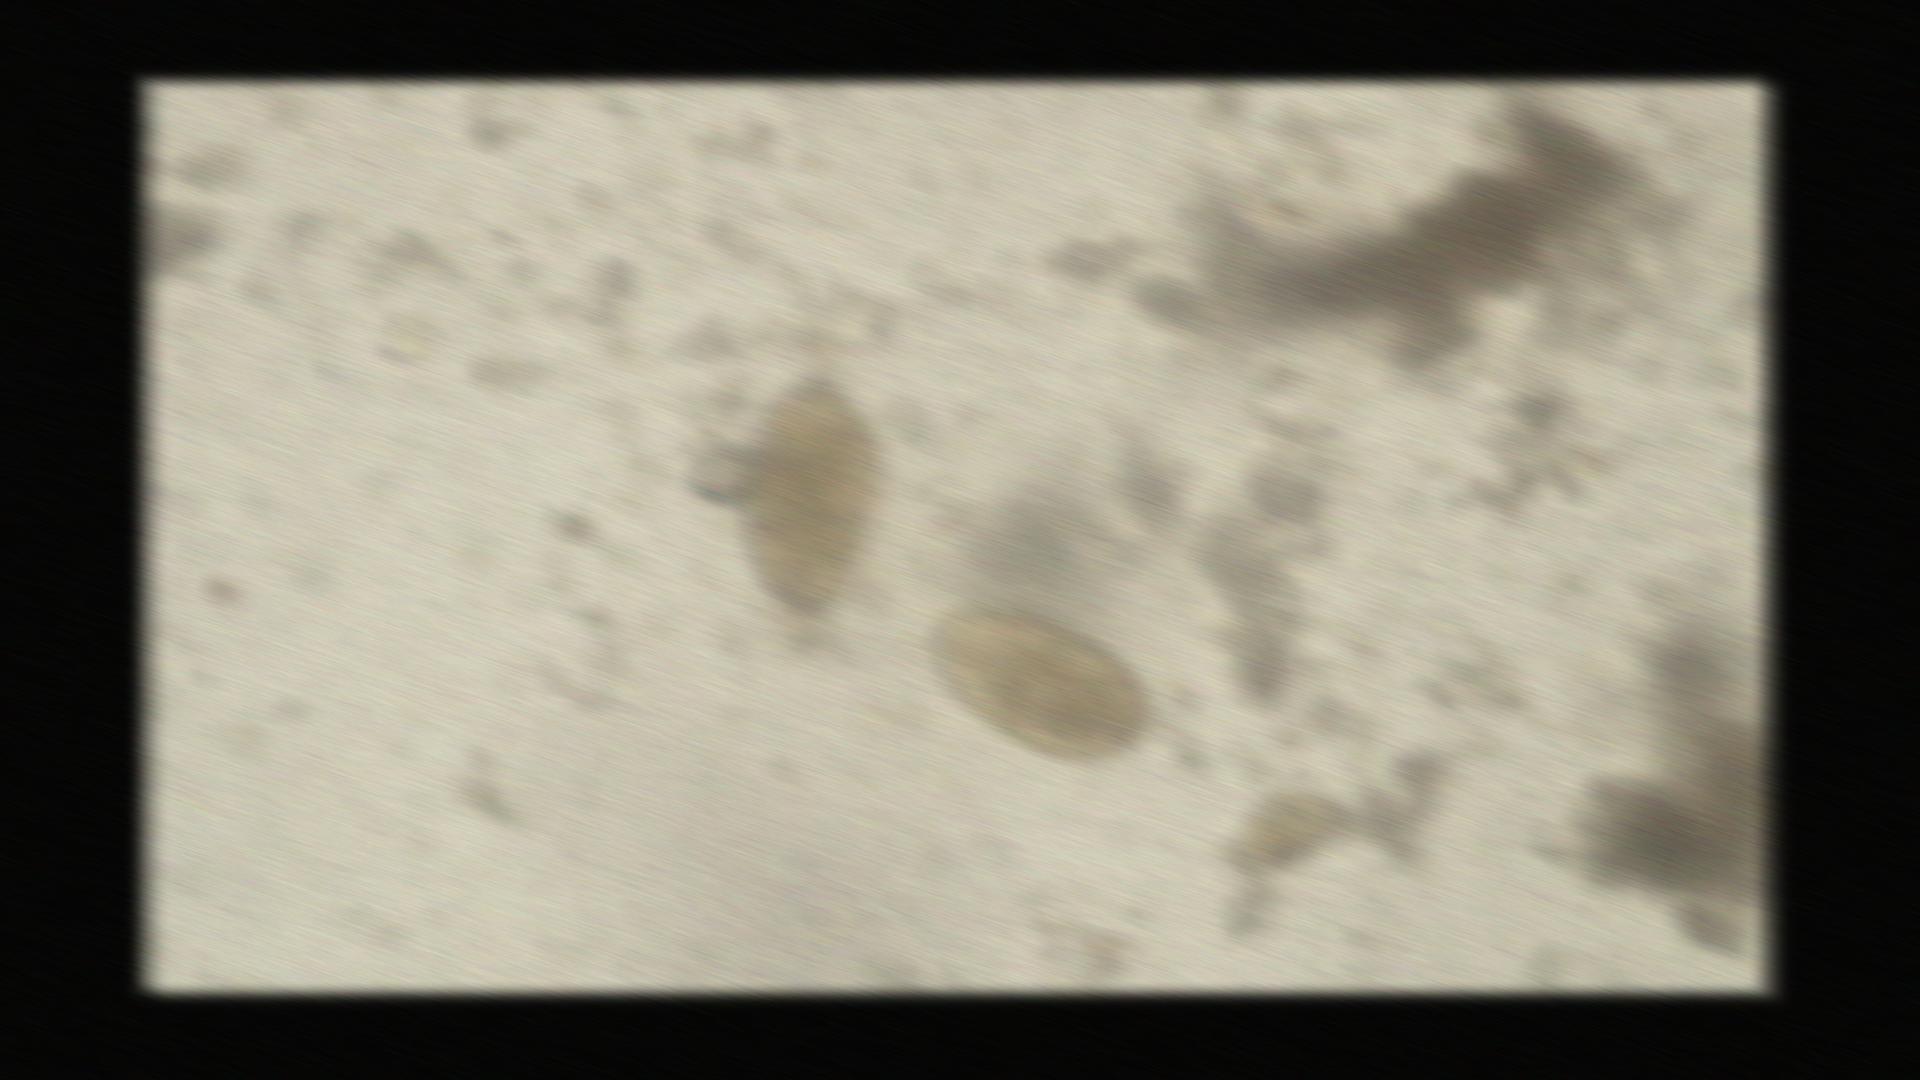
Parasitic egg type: Paragonimus spp